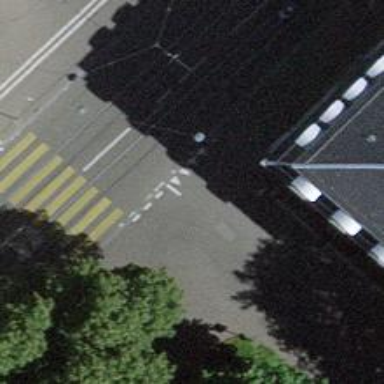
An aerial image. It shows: Tram level crossing on the railway.